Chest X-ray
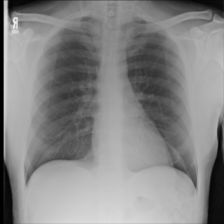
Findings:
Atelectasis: negative
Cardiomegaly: negative
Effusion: negative
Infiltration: negative
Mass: negative
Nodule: negative
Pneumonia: negative
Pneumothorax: negative
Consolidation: negative
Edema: negative
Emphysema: negative
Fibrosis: negative
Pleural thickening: negative
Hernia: negative